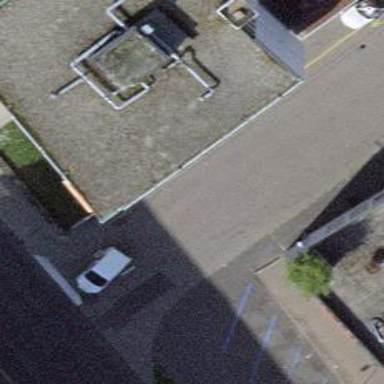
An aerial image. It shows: Unmarked crossing on asphalt footway.